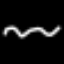
Label: squiggle